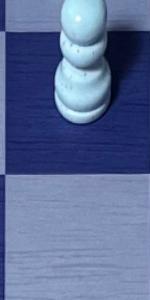
Label: Empty